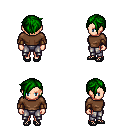
a pixel art fantasy rpg character, female body template, human, light skin, brown long-sleeve shirt, metal pants, green pixie cut hairstyle, leather bracers, ghillies, four views (front, back, left, right), 2x2 character sprite sheet, small pixel art, hard edges, no anti-aliasing